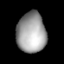
Tissue: lung
Cell type: Others
Senescence score: 0.21
Nuclear area (px): 1145
Mean DAPI intensity: 159.686